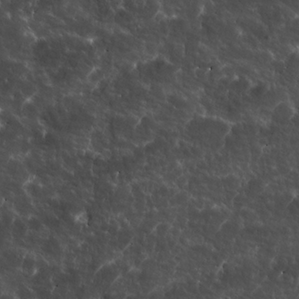
Label: non_frost